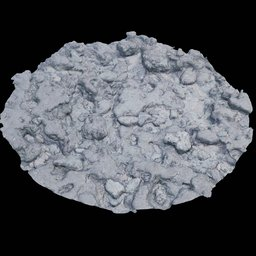
Label: nature